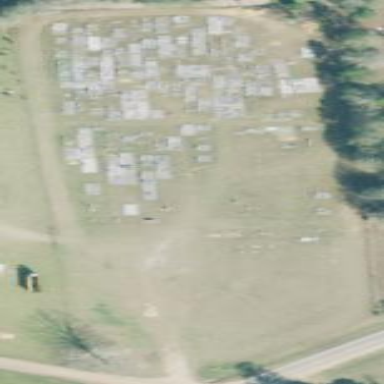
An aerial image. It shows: Cemetery.